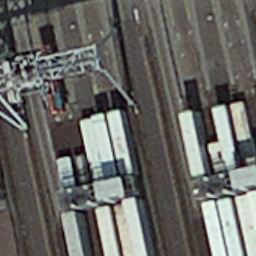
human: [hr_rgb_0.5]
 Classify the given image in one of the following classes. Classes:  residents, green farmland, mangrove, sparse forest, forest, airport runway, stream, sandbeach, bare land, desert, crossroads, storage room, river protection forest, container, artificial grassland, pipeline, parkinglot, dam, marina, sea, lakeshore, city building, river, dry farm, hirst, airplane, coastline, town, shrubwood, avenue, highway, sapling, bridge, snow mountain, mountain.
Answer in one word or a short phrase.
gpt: container